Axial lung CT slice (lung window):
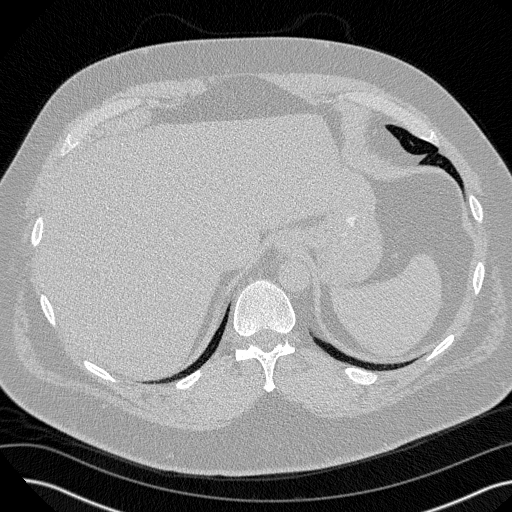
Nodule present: no